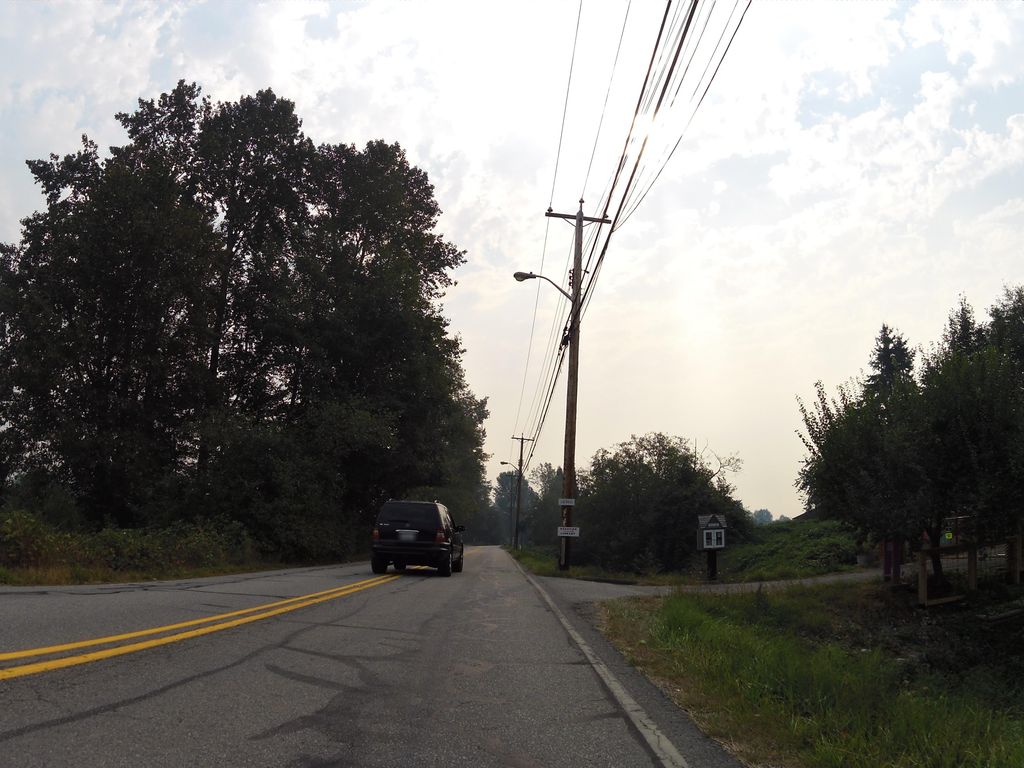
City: vancouver